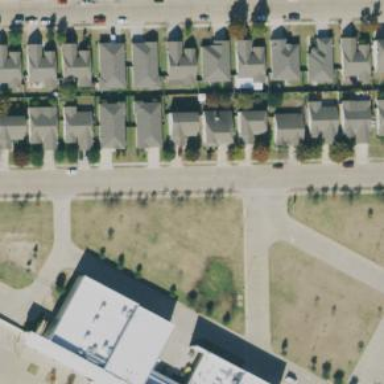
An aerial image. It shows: Residential road.